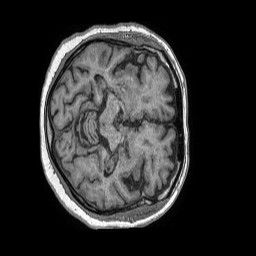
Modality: T1w
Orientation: axial
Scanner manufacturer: philips
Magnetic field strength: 1.5 T
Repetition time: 0.007732 s
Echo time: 0.003612 s